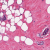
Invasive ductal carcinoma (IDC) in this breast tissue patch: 0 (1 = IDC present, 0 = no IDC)